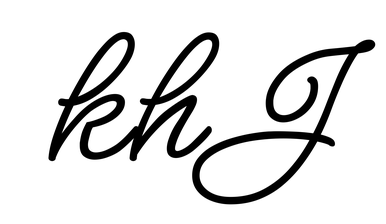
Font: MeowScript-Regular